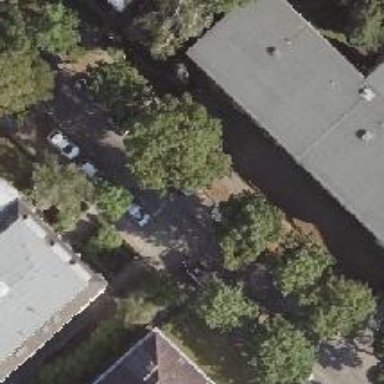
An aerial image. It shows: Avenue lined with deciduous broadleaved trees.